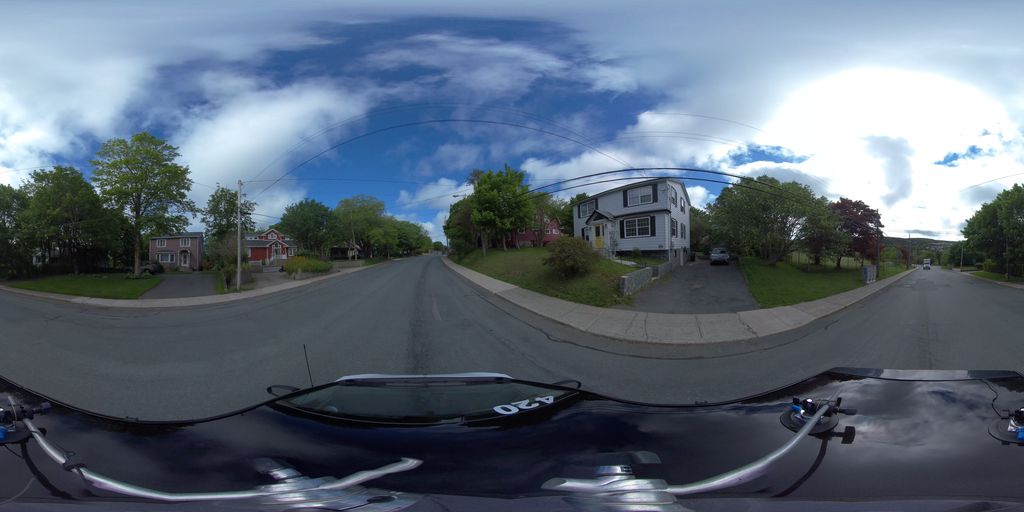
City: st_johns